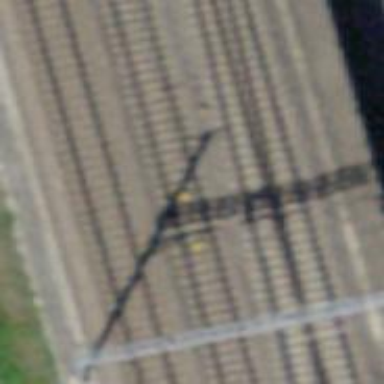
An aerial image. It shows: Single-track railway siding with electrified contact lines.